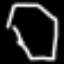
Label: octagon